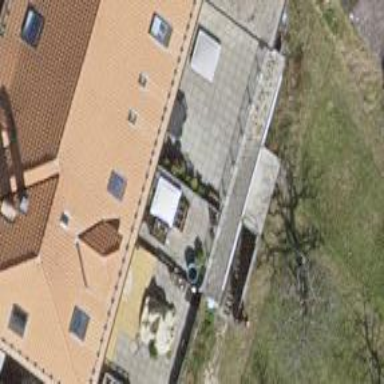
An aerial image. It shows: Building part with flat roof.